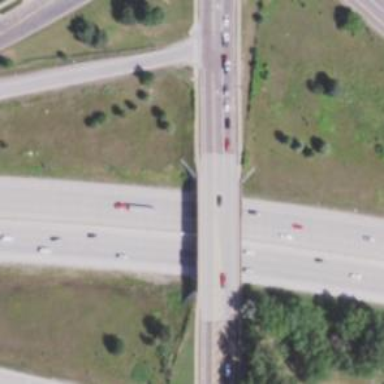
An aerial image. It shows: Bridge.